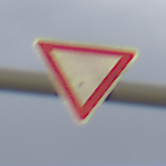
Verkehrszeichen: VorfahrtGewaehren
Umgebung: Outdoor, RoadRail
Tageszeit: MorningAfternoon
Wetter: PartlyCloudy
Licht: Natural
Jahreszeit: NotSpecified
Kontrast: LowContrast